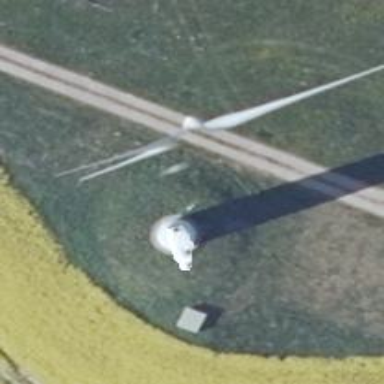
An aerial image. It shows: Wind generator in the form of horizontal axis wind turbine.